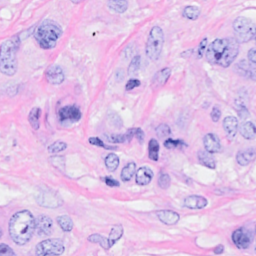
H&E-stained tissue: Breast